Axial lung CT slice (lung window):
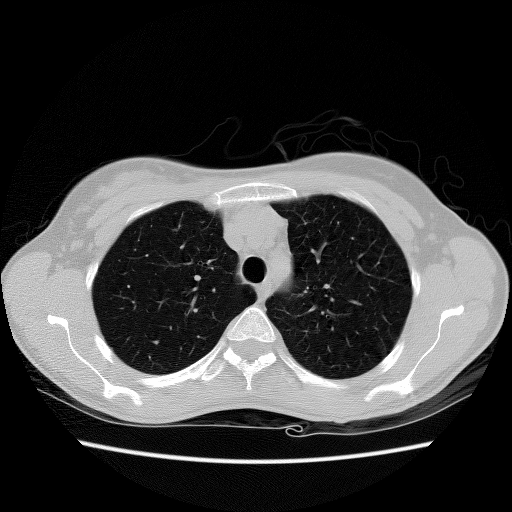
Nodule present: no